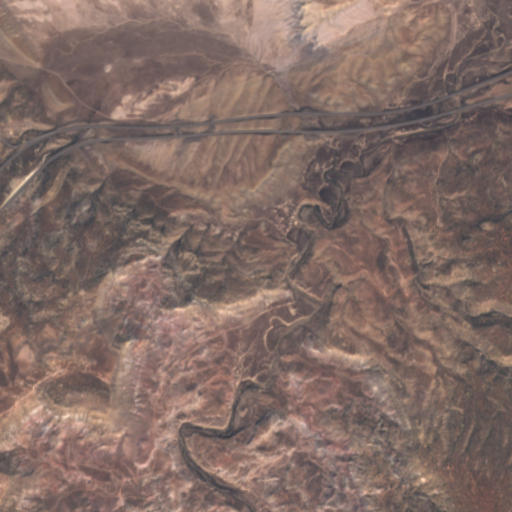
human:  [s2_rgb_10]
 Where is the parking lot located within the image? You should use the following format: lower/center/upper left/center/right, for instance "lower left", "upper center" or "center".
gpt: The parking lot is located in the upper left of the image.
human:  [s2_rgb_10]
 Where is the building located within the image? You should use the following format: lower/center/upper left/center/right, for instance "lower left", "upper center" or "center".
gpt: The building is located in the upper left of the image.
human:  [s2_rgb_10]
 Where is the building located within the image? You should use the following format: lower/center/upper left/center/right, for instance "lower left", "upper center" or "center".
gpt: The building is located in the lower left of the image.
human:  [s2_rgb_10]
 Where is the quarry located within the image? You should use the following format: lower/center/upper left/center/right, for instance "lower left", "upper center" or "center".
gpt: There is no quarry in the image.